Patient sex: F
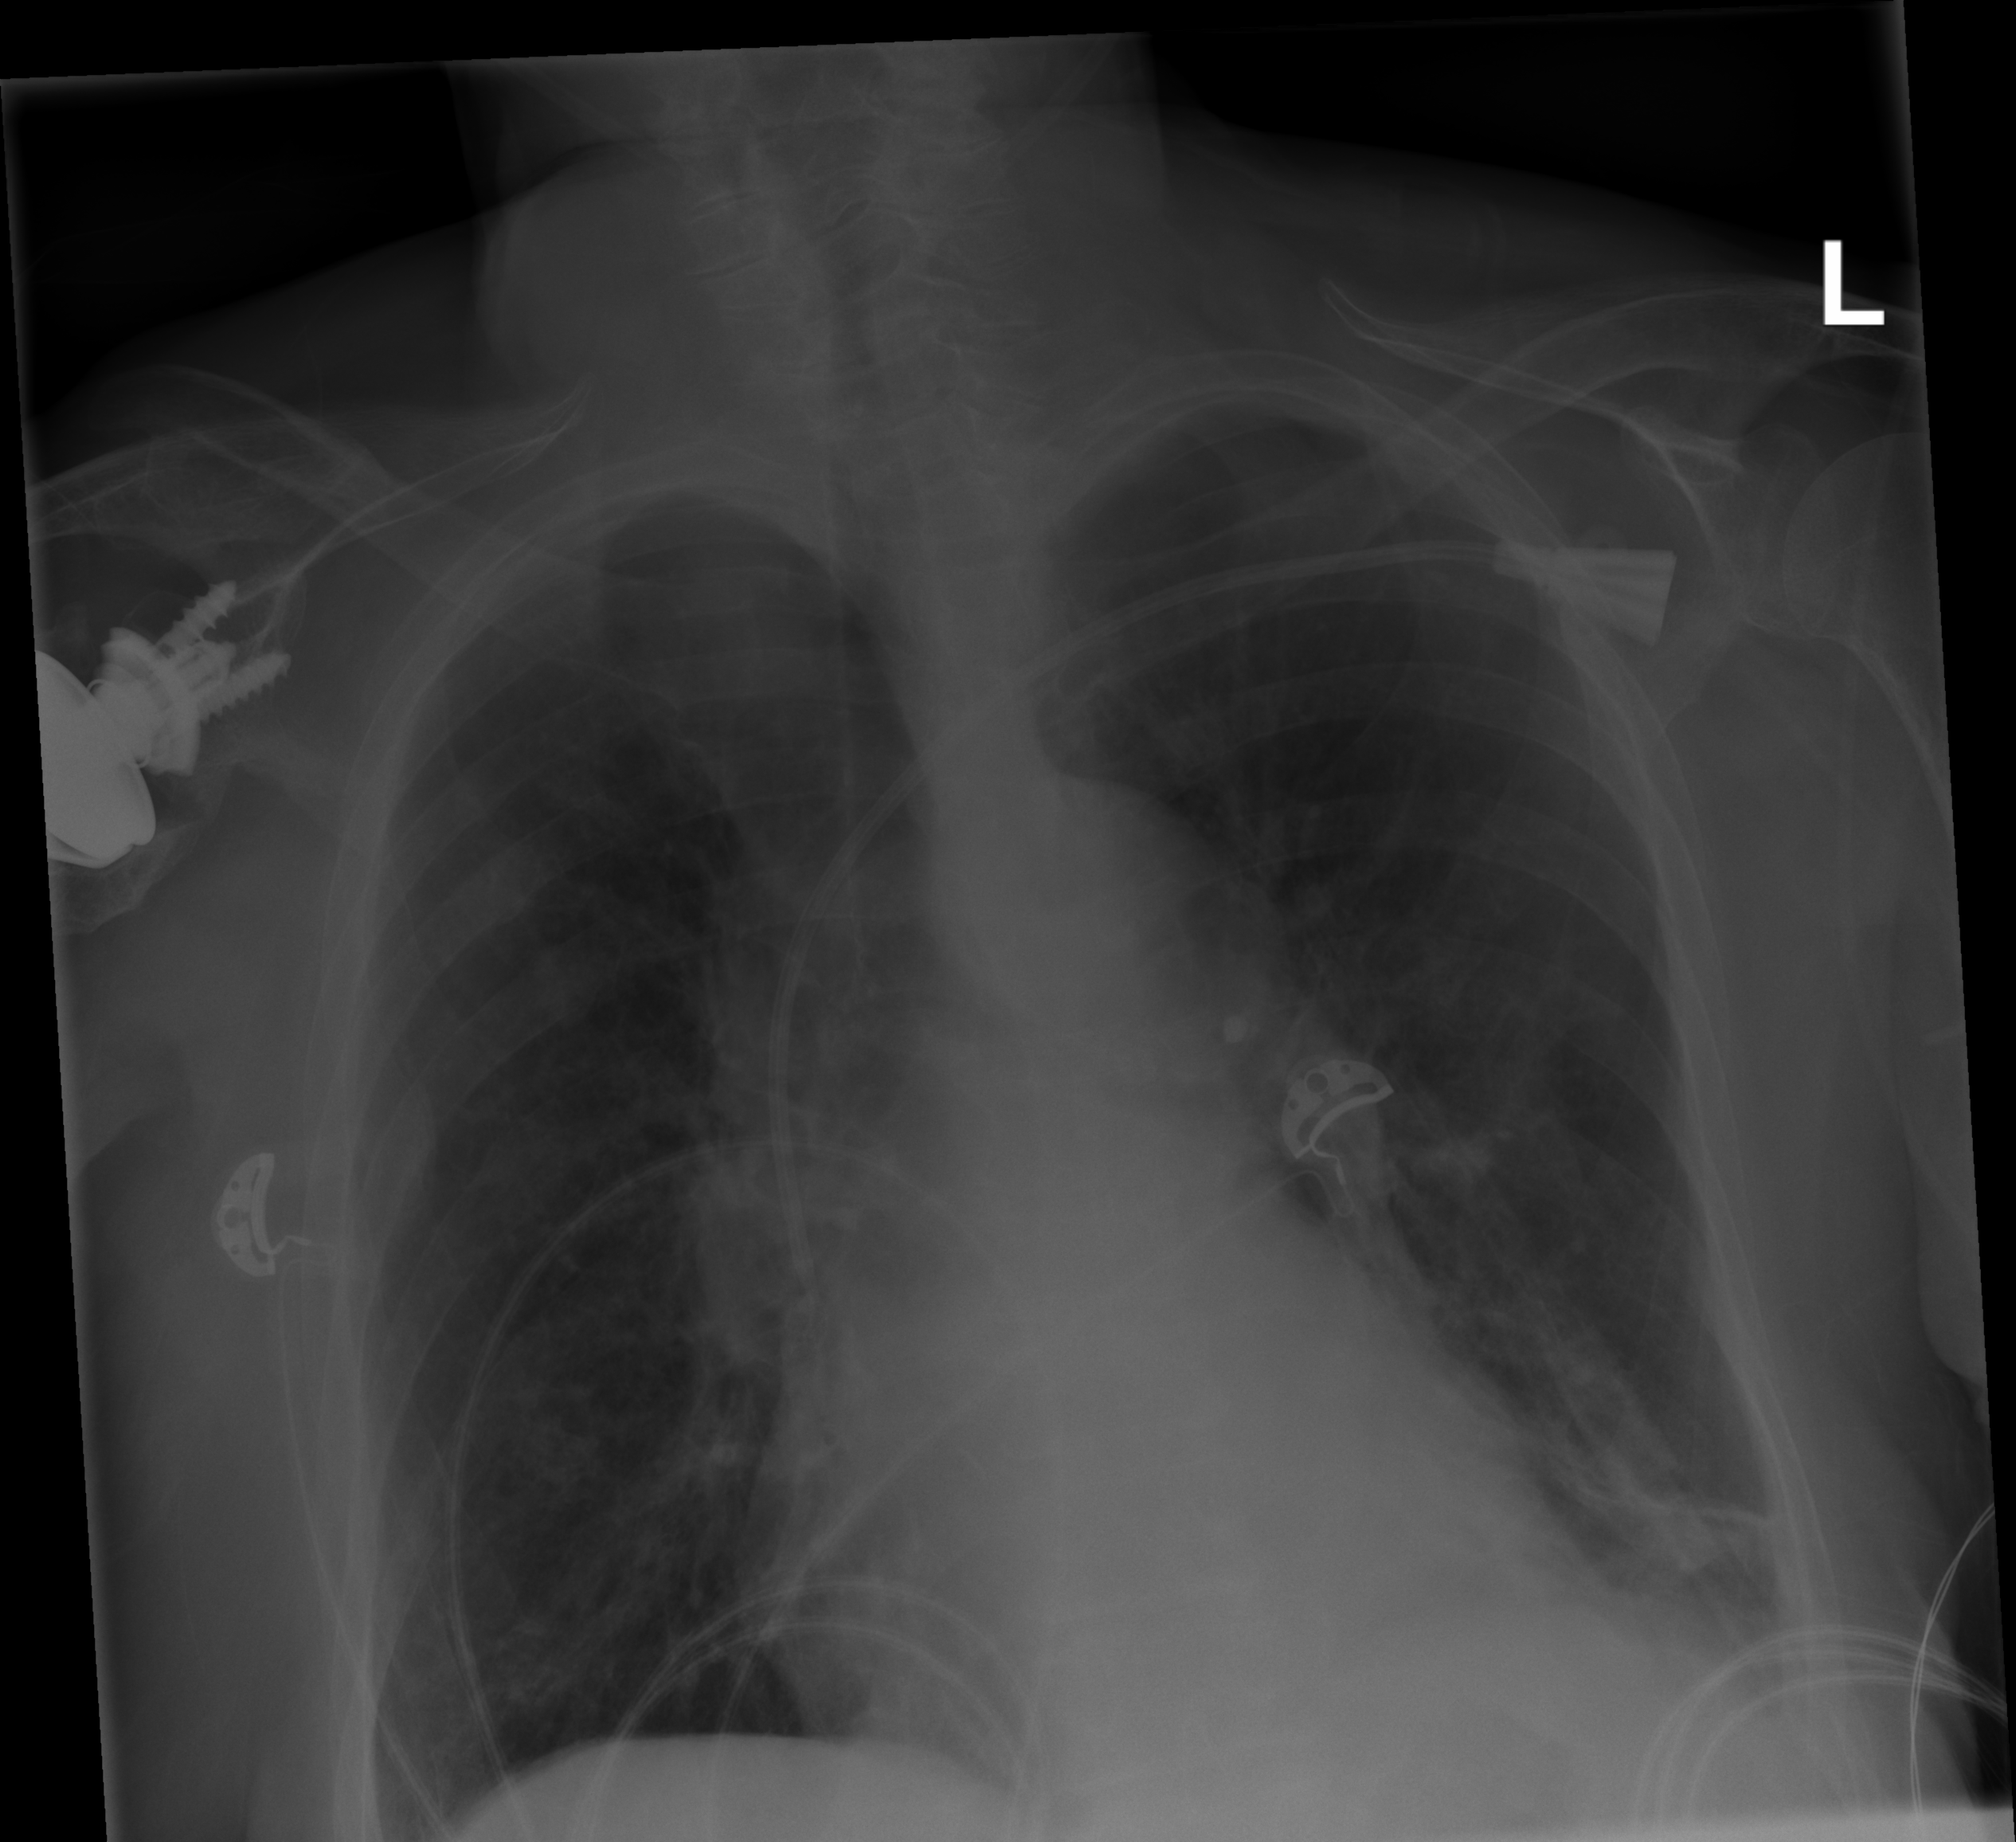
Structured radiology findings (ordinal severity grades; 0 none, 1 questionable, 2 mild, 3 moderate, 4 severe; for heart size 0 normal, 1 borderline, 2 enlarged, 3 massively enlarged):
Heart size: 0
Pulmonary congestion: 0
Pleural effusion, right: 0
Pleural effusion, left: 0
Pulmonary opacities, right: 0
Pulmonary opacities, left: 1
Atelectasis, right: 0
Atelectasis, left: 2